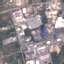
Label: Industrial